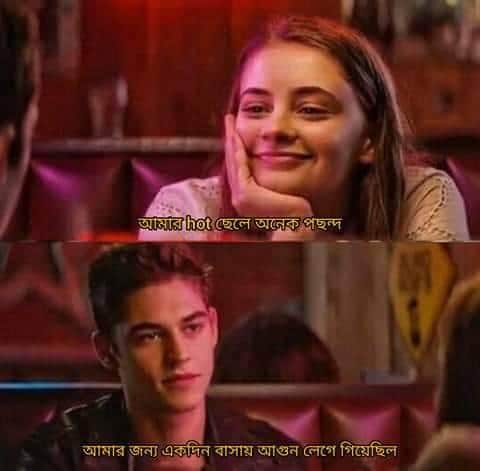
Caption: আমার hot ছেলে অনেক পছন্দ    আমার জন্য একদিন বাসায় আগুন লেগে গিয়েছিল
Label: non-hate